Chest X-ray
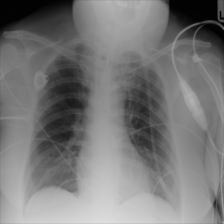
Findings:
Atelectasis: negative
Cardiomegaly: negative
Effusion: negative
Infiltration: positive
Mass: negative
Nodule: negative
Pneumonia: negative
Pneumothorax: negative
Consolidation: negative
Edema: negative
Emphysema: negative
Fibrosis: negative
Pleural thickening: negative
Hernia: negative